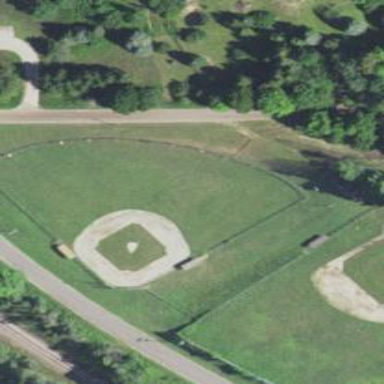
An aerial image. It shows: Baseball pitch for leisure land activities.